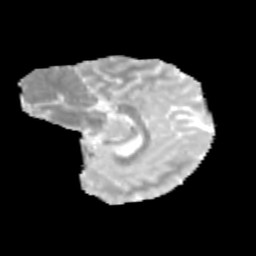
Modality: MD
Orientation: sagittal
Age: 11
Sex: female
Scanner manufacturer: siemens
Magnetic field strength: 3 T
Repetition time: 3.8 s
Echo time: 0.07 s